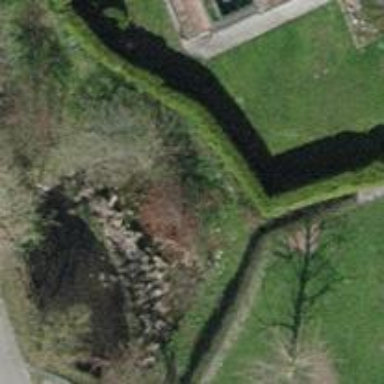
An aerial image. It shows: Hedge acting as barrier.